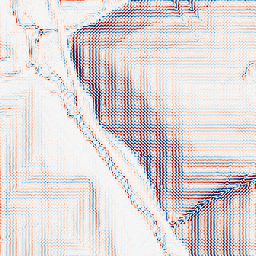
Category: wavelet
Decomposition family: wavelet_dwt
Decomposition parameters: wavelet: haar
level: 2
Upsampling method: area
Upsampling parameters: scale: 2
Upsampling scale: 2